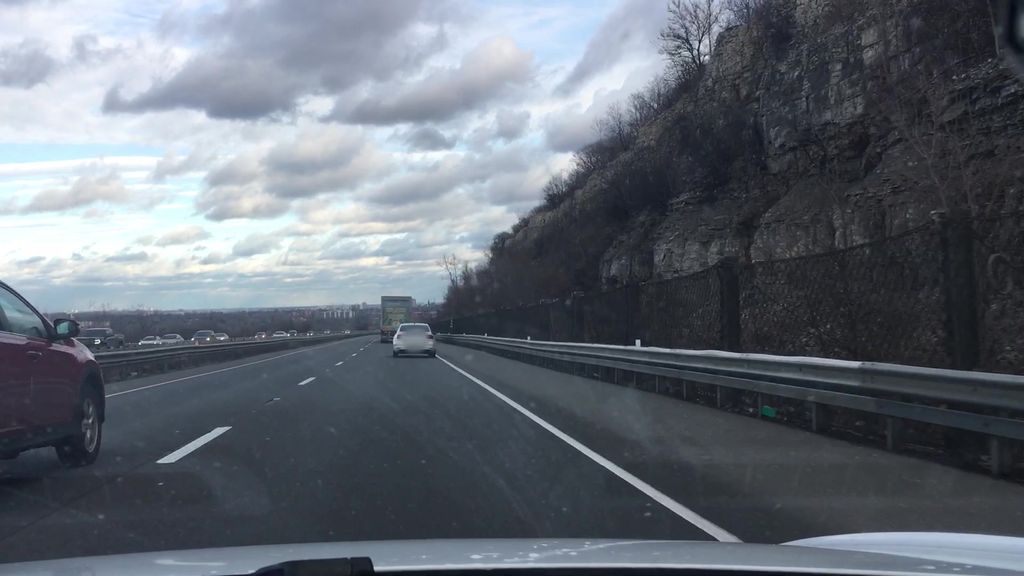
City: hamilton